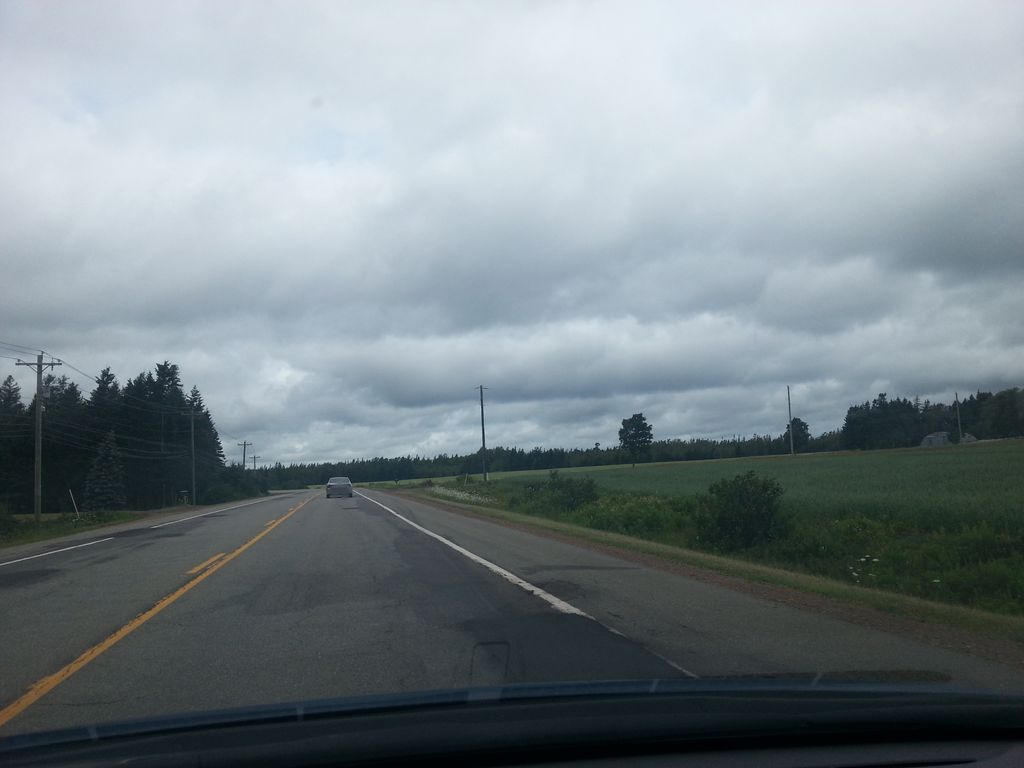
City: charlottetown